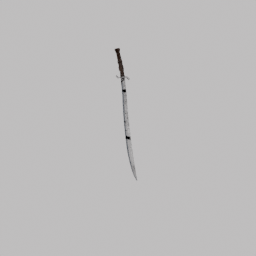
Label: tools